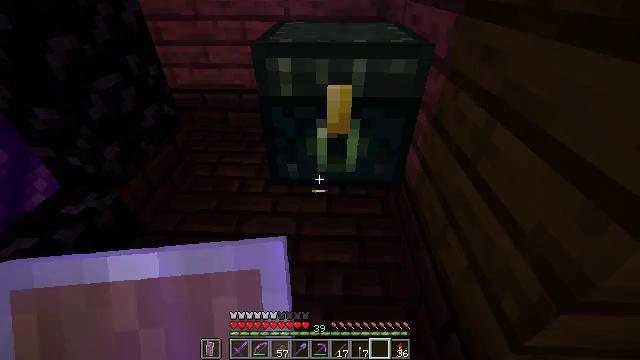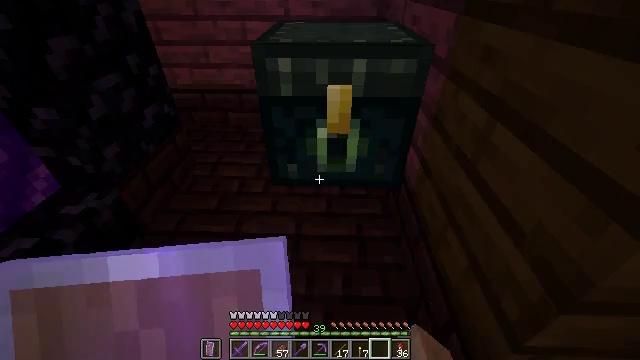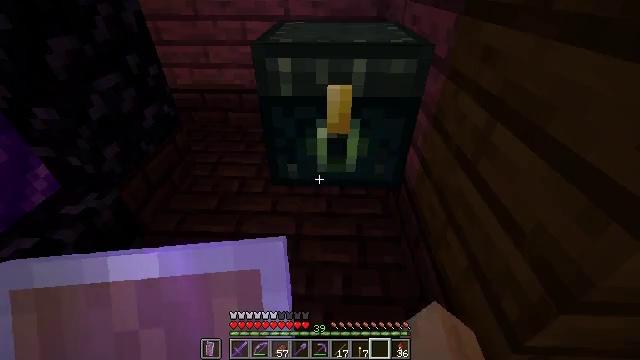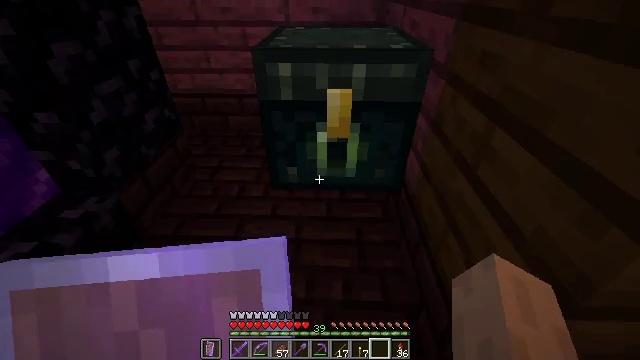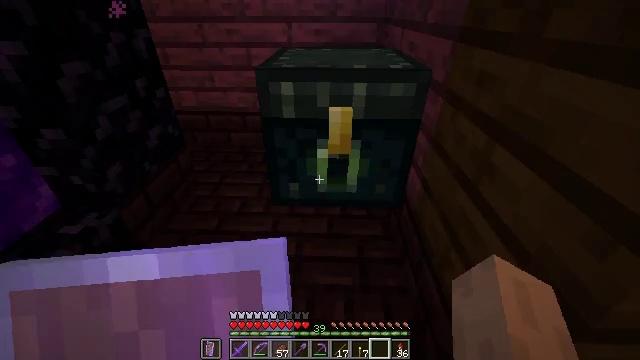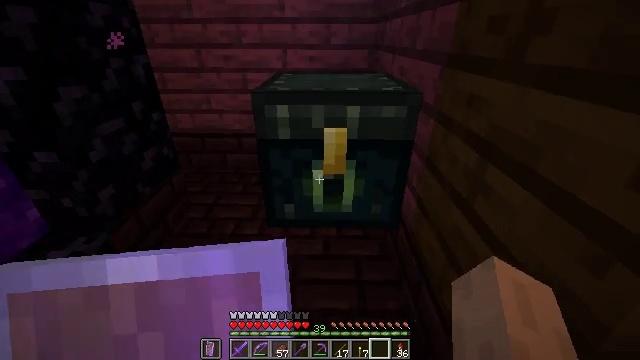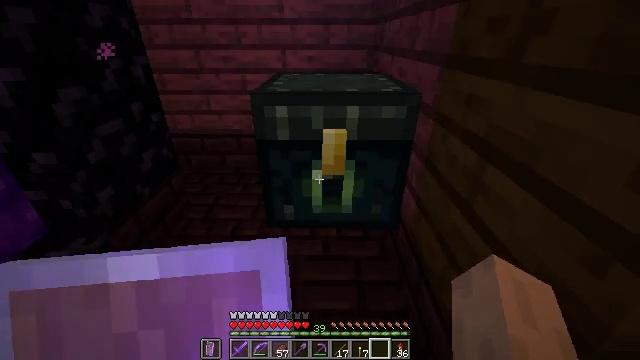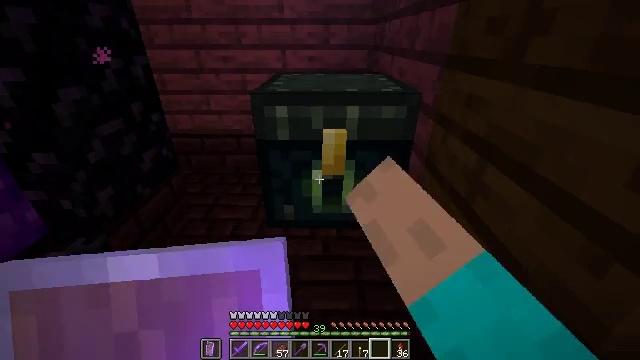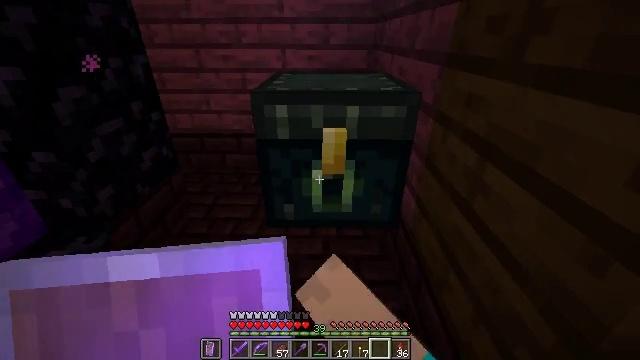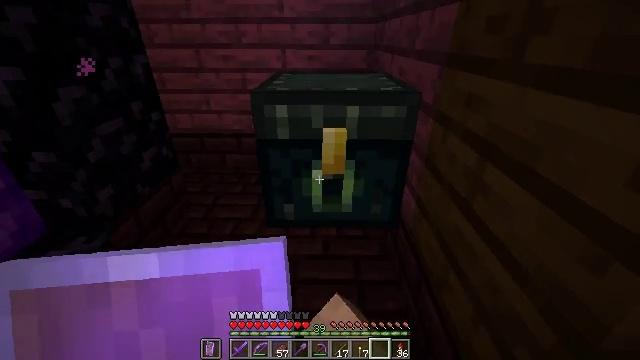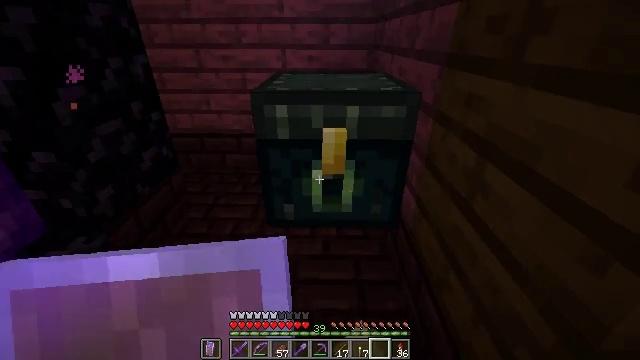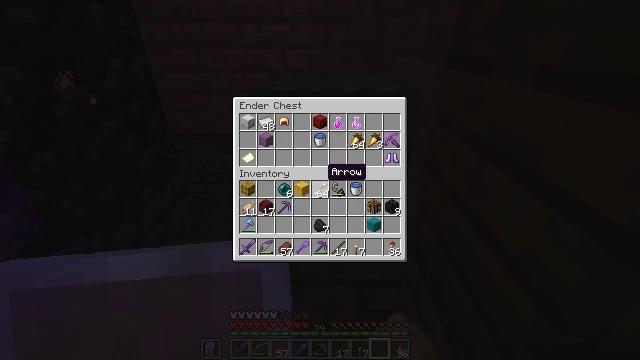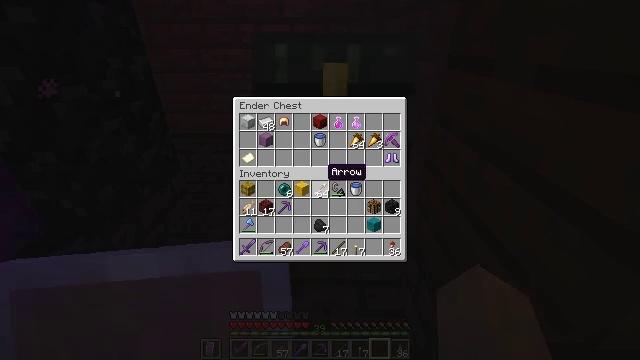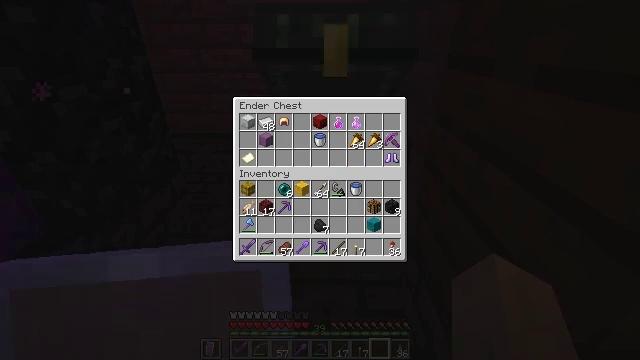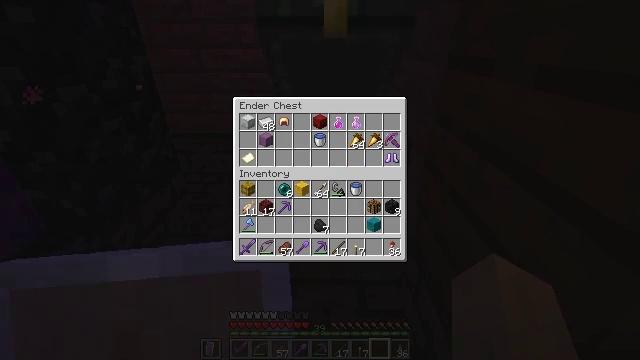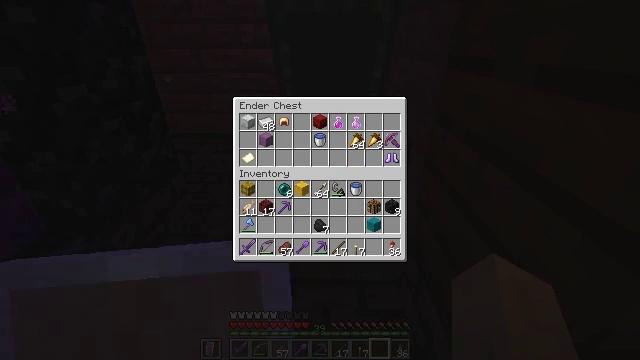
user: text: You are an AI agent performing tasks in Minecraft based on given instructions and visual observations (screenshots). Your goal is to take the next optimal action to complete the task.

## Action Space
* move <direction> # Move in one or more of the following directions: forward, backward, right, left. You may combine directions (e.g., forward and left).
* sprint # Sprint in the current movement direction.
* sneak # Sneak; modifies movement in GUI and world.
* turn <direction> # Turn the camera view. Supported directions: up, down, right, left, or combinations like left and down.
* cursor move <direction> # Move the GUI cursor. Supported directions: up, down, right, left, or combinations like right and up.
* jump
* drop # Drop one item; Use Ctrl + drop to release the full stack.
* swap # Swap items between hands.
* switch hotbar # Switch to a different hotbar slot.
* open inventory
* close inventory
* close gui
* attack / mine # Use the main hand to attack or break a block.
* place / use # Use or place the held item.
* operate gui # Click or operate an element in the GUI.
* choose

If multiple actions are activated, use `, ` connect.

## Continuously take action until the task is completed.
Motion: motion action
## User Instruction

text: Use a pickaxe to gather the ender chest.
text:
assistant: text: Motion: no_op
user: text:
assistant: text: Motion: no_op
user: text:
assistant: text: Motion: no_op
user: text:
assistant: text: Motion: turn up
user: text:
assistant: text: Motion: turn right and up
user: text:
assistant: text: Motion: use / place
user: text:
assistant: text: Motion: use / place
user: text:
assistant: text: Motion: use / place
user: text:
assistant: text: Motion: no_op
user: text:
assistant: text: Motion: no_op
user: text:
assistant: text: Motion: no_op
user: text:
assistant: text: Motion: no_op
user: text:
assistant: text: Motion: no_op
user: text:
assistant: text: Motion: no_op
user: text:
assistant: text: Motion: no_op
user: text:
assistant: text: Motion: no_op
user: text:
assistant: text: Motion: no_op
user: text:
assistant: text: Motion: no_op
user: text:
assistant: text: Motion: no_op
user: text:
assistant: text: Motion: turn left
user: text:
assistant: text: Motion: turn left
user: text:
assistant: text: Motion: no_op
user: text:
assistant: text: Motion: no_op
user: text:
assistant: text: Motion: no_op
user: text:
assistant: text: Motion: no_op
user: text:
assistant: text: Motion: no_op
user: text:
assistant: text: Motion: no_op
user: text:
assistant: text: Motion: no_op
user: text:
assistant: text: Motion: no_op
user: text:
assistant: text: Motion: no_op